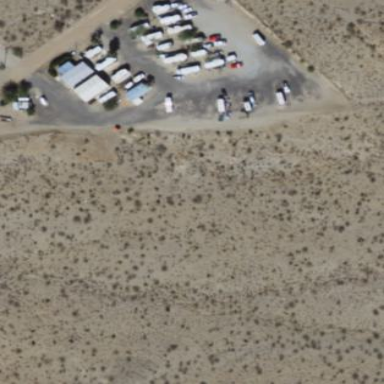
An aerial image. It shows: Caravan site with sanitary dump station.